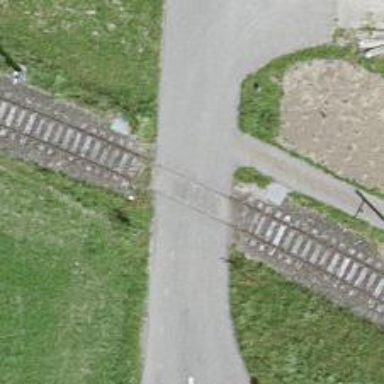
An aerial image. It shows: Level crossing with saltire markings.